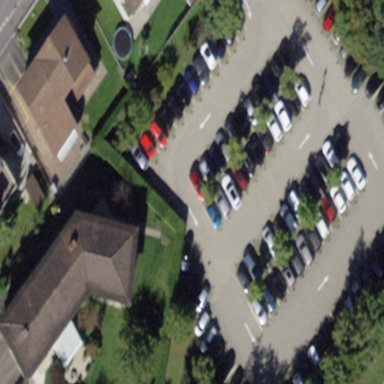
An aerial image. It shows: Parking area with asphalt surface.